Question: I am trying to create a view that looks like the following:

I know it's a UISplitView, however my issue is that on creating the UIToolBar that is below the UITableView to the left and also on how to create the icons on top of the detail view (the one with the trash can logo, reply, and new message). How do I do this?
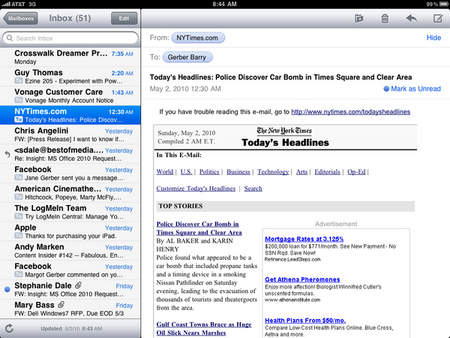
Answer: If you look at the DetailView.xib for a UISplitView project in Interface Builder you can drag UIBarButtonItems onto the toolbar contained in it.
To get a toolbar in the popover controller you can just use the toobar that comes with a UINavigationController. The code below should give you an idea of how to do this. Add this code to RootViewController.
'''
- (void)viewDidLoad
{
[super viewDidLoad];
self.clearsSelectionOnViewWillAppear = NO;
self.contentSizeForViewInPopover = CGSizeMake(320.0, 600.0);
//setup toolbar
self.navigationController.toolbarHidden = NO;
UIBarButtonItem *refreshItem = [[UIBarButtonItem alloc] initWithBarButtonSystemItem:UIBarButtonSystemItemRefresh target:self action:@selector(refresh:)];
[self setToolbarItems:[NSArray arrayWithObjects:refreshItem, nil]];
[refreshItem release];
UILabel *label = [[UILabel alloc] initWithFrame:CGRectMake(60.0, 10.0, 200.0, 21.0)];
label.backgroundColor = [UIColor clearColor];
label.textColor = [UIColor whiteColor];
label.text = @"This is a label on the toolbar";
[self.navigationController.toolbar addSubview:label];
[label release];
}
'''